Question: I'm having a strange issue when it comes to adding content to a UIScrollView.
Below are the results for the same method getting called. The one on the left is the result of the call from viewDidLoad. The one one the right is called from a custom method which fires when the label is touched.

The code is pretty straight forward:
'''
CGRect scrollRect = CGRectMake(0, 64, 320, [[UIScreen mainScreen] bounds].size.height - 49);
_containerView = [[UIScrollView alloc] initWithFrame:scrollRect];
_containerView.backgroundColor = [UIColor clearColor];
UILabel *myLabel = [[UILabel alloc] initWithFrame:CGRectMake(10, 5, 300, 40)];
myLabel.text = @"my label";
myLabel.textColor = [super colorFromHexString:0x472C37];
myLabel.numberOfLines = 0;
[myLabel sizeToFit];
y_offset += myLabel.frame.size.height;
[_containerView addSubview:myLabel];
[self.view addSubView:_containerView];
'''
I've checked the parent (self.view) and its coordinates are always 0,0. Really stumped by this...
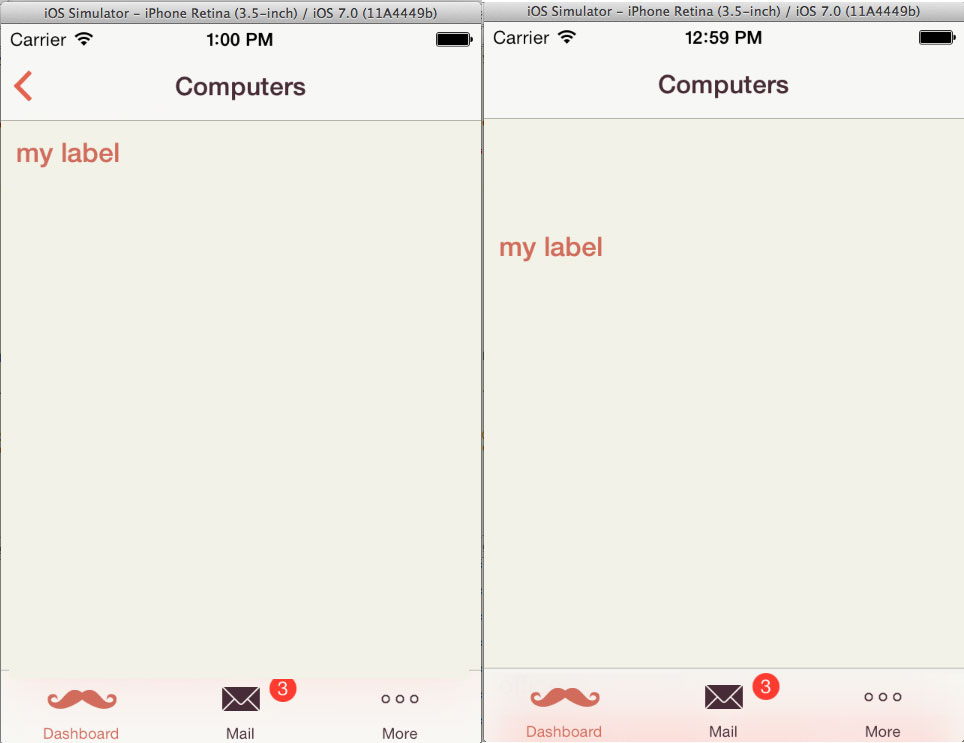
Answer: In 'viewDidLoad' your subViews components are not totally initialized yet, so if you are using the frame of some of them you will get an undesired result. 'viewDidLayoutSubviews' is probably what you are looking for. This is the method where all the subviews frames are completly initialized.
Try to call your code inside this method and you should get the same result as the one when clicking in the button.
'''
-(void)viewDidLayoutSubviews
{
[super viewDidLayoutSubviews];
[self setupView];
}
'''